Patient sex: F
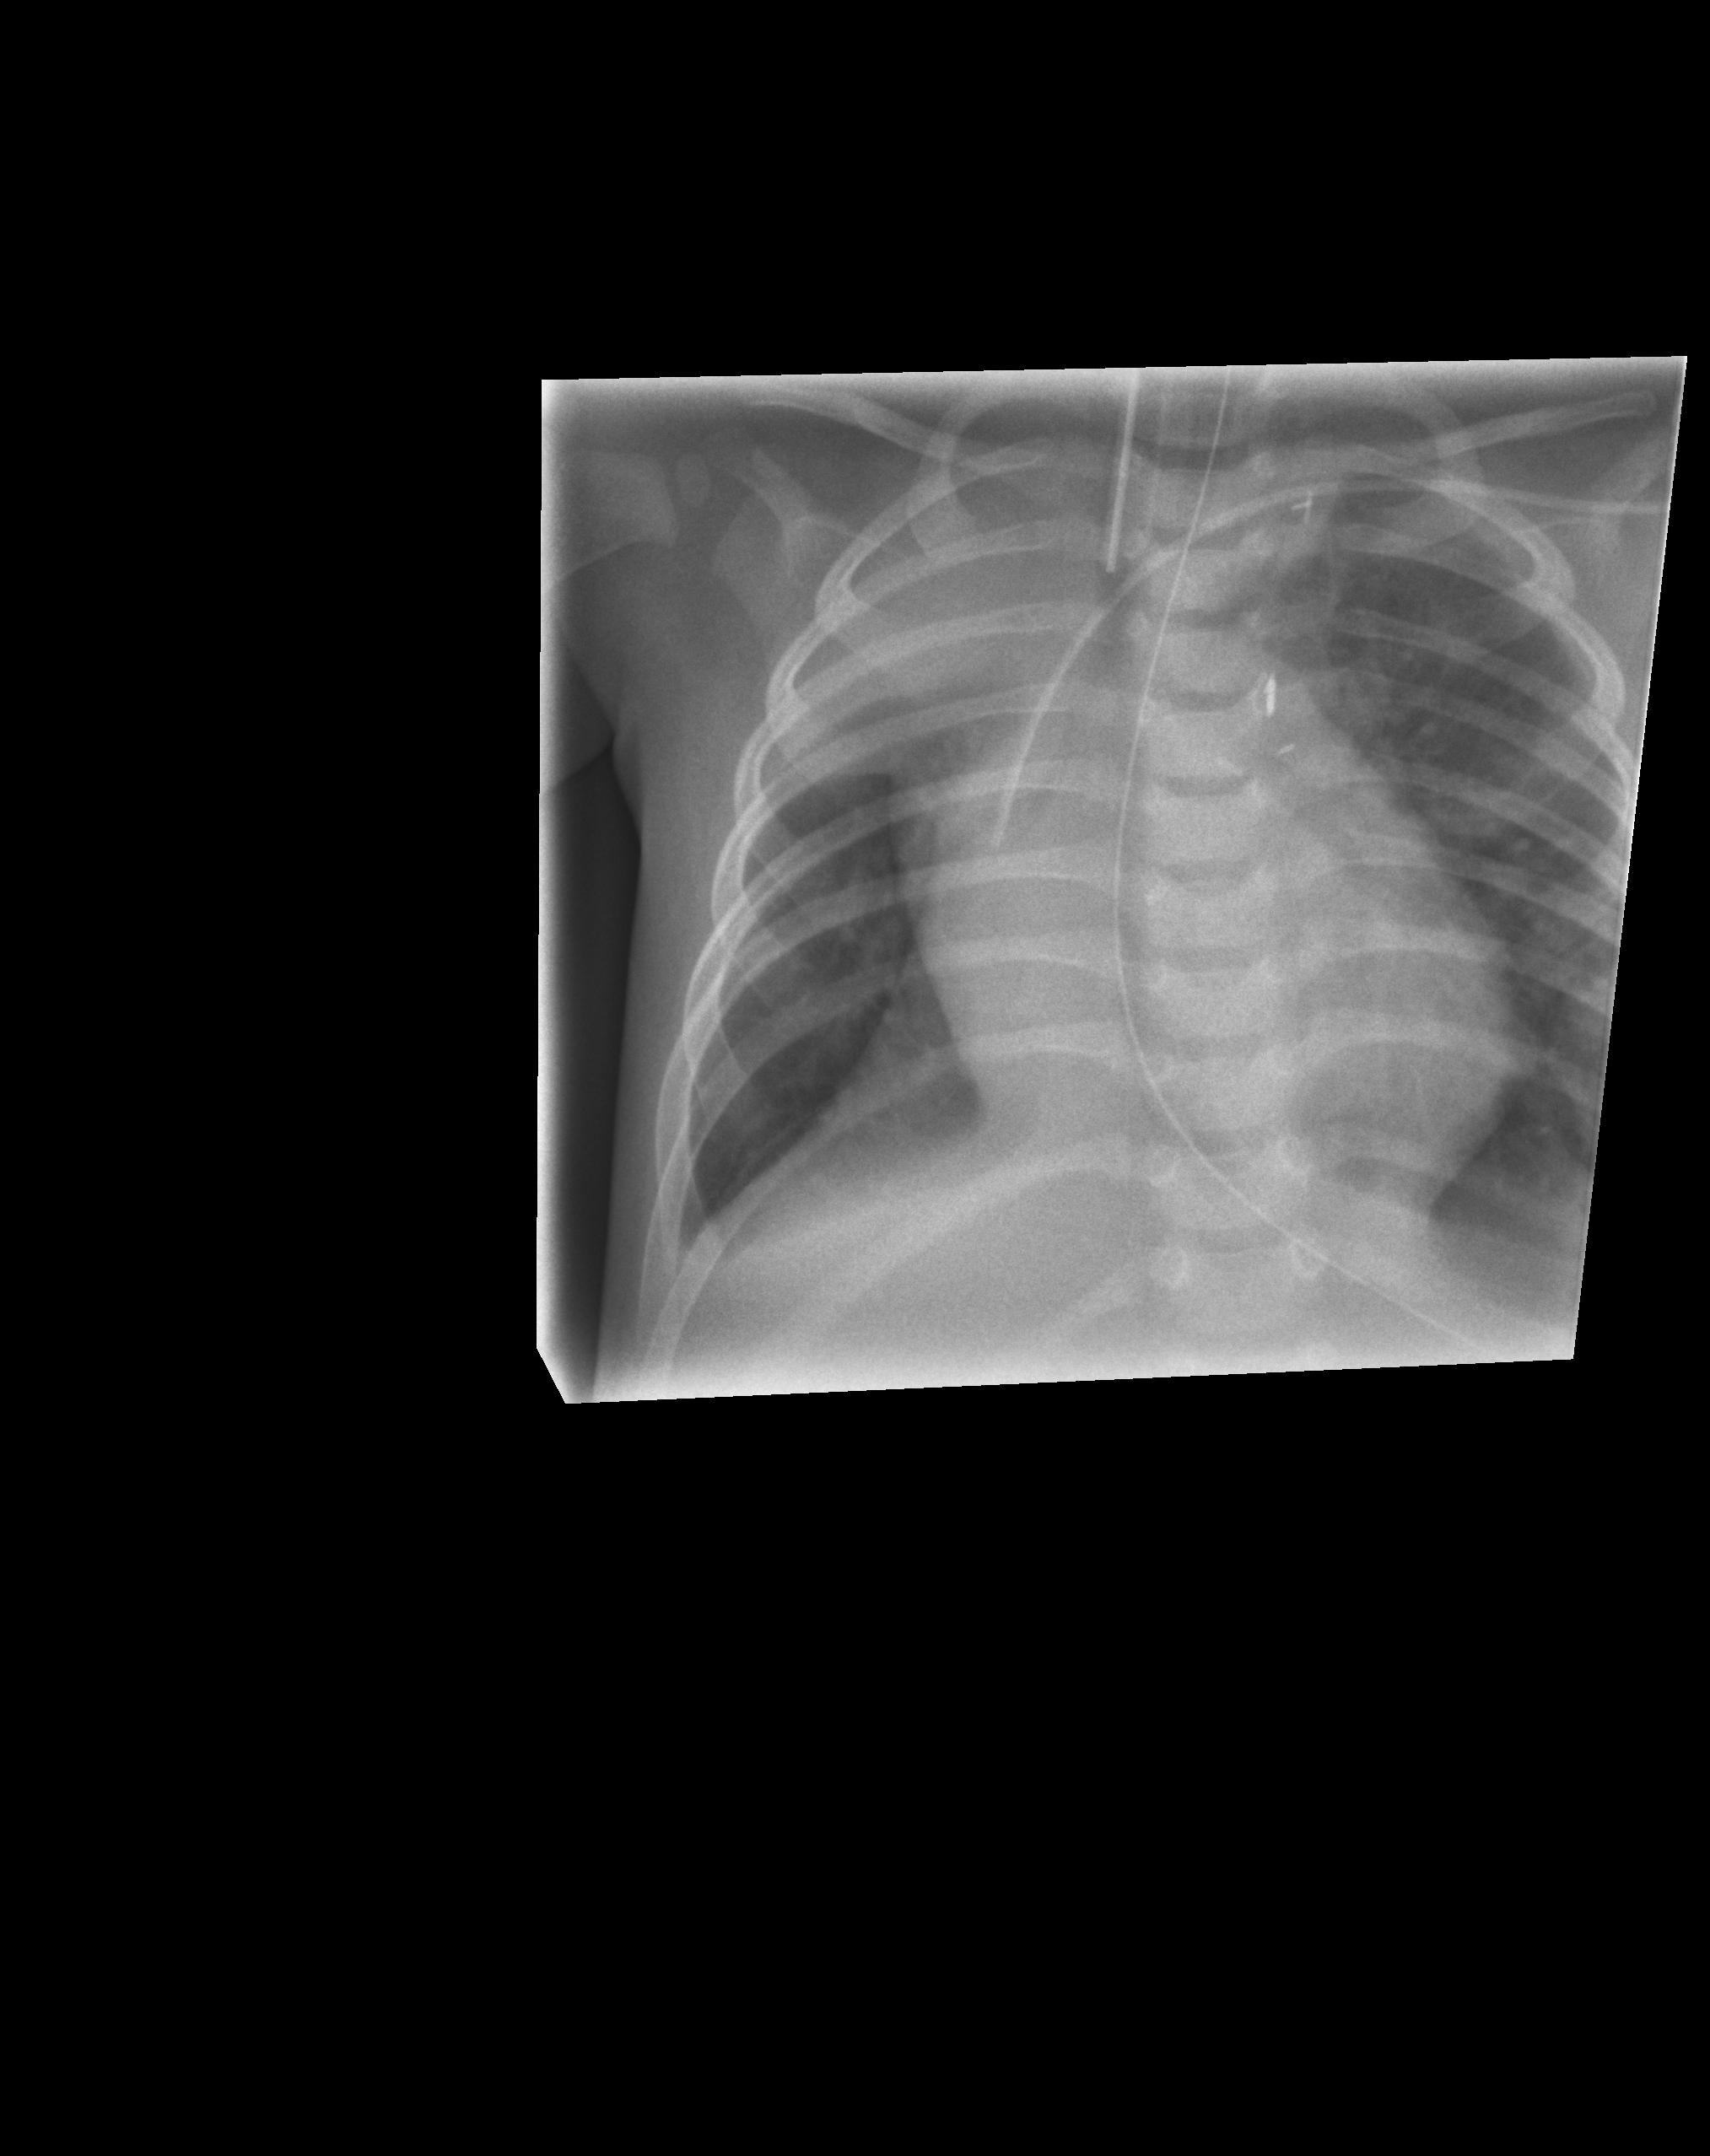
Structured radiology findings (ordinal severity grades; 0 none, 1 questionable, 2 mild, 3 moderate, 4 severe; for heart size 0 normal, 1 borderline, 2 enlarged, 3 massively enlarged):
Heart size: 3
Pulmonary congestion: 2
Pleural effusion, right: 2
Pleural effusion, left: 2
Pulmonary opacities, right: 0
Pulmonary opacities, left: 0
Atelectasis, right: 4
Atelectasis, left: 0